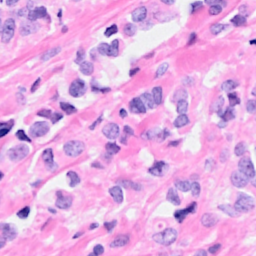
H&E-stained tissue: Breast